Question: In my project, I'm using EC2, SQS, EC3. But in IAM, I see that it can only support up to 2 policies. How do I use all three services with the same IAM key and secret?

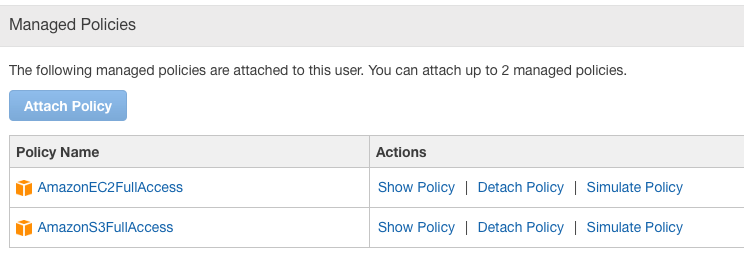
Answer: There is more than one kind of policy in AWS. The policies are a layer added on top of the existing policies which can be attached to a user or group.
The existing IAM policy documentation is here:
- <URL>
To read more about managed policies, read the introduction here:
- <URL>